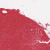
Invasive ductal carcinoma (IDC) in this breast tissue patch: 0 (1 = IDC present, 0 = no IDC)